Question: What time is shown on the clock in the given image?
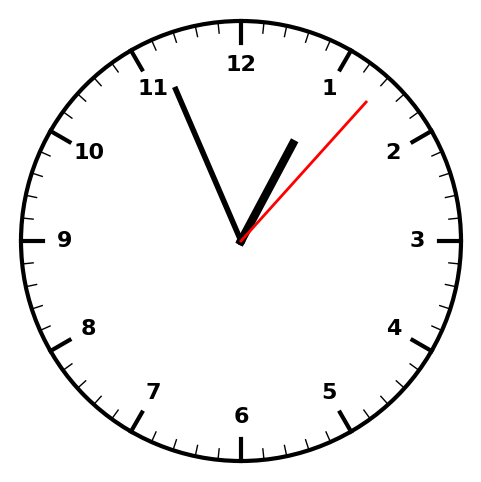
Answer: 12:56:07